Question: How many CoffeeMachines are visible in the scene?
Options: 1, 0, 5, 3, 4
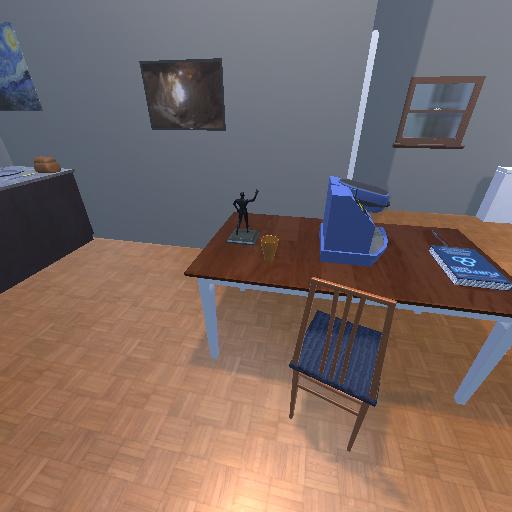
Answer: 1